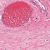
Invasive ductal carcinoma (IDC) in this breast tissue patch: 0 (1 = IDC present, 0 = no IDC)